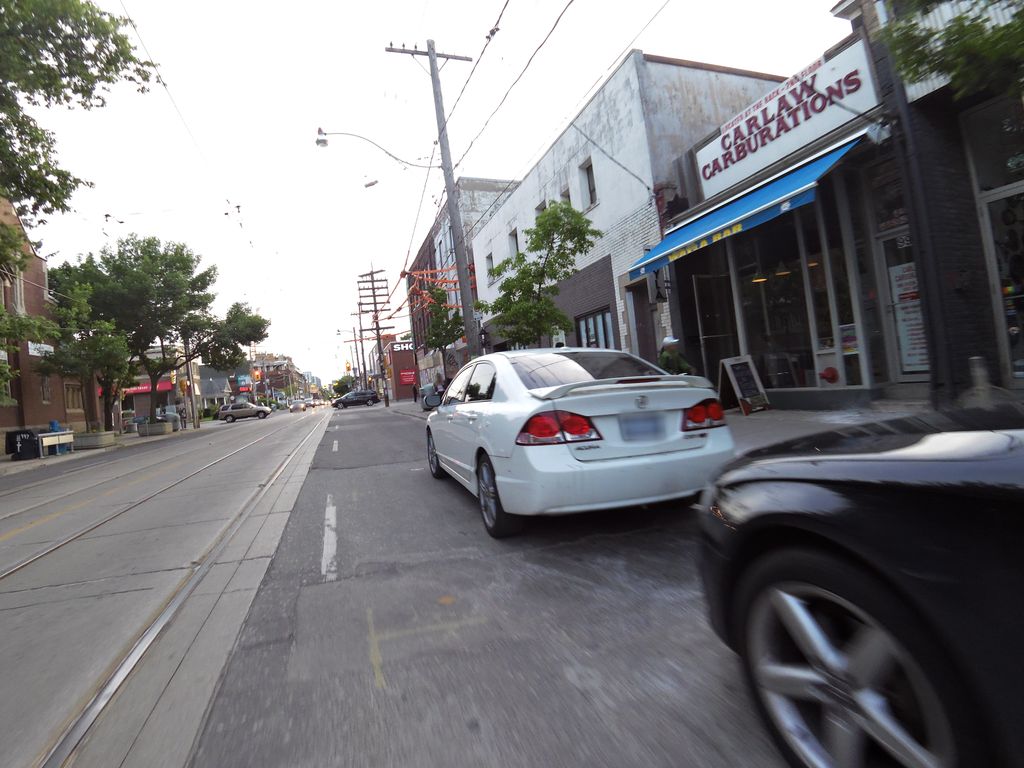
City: toronto